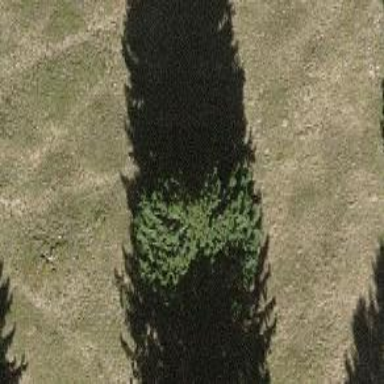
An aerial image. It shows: Beautiful tree in nature.